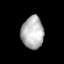
Tissue: prostate
Cell type: T cells
Senescence score: 0.3592
Nuclear area (px): 700
Mean DAPI intensity: 181.783